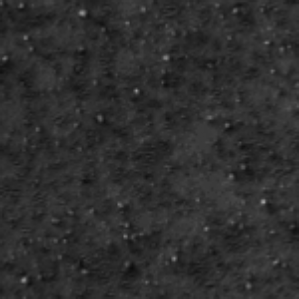
Label: frost